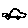
Label: car